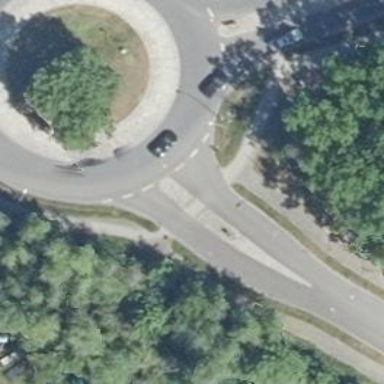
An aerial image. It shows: Service road with traffic calming island.